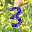
Label: 3